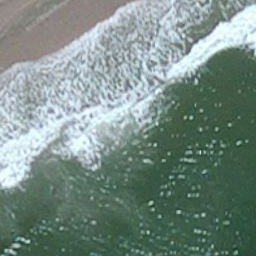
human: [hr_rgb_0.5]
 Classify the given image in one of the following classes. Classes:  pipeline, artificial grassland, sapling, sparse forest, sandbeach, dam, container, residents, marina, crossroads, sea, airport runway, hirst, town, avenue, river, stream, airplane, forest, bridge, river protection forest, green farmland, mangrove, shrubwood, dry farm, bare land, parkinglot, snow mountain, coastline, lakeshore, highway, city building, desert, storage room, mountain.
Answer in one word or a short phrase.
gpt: coastline